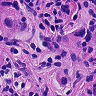
Metastatic tissue present: yes